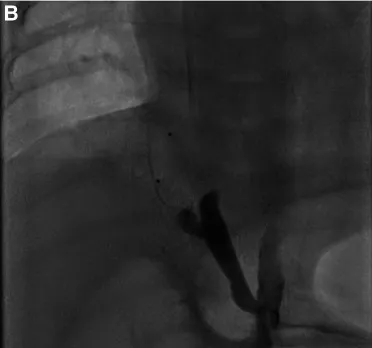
Angiography of the arteries supplying the right lung sequestrum from the aorta. (B) Embolization of both branches of the artery using Amplatzer Piccolo. Occluder implants.
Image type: radiology (x_ray)